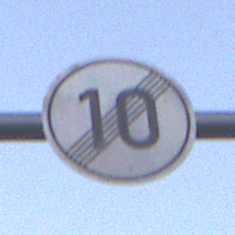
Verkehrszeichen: EndeGeschwindigkeit10
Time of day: SunriseSunset
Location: Outdoor (RoadRail)
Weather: PartlyCloudy
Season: NotSpecified
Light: Natural